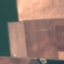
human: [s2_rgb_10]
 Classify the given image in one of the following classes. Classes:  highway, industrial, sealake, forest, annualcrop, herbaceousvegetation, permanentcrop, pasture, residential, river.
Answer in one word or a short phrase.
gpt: AnnualCrop